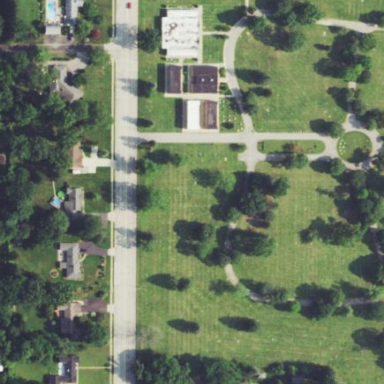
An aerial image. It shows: Cemetery.